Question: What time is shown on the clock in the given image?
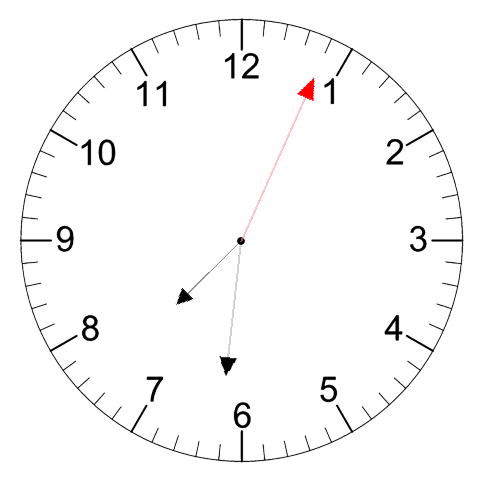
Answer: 07:31:04